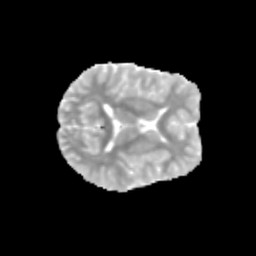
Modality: MD
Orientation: axial
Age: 12
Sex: female
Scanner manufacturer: siemens
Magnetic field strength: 3 T
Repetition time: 3.8 s
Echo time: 0.07 s